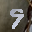
Label: 9